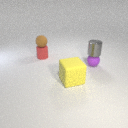
small purple rubber sphere to the right of large yellow rubber cube